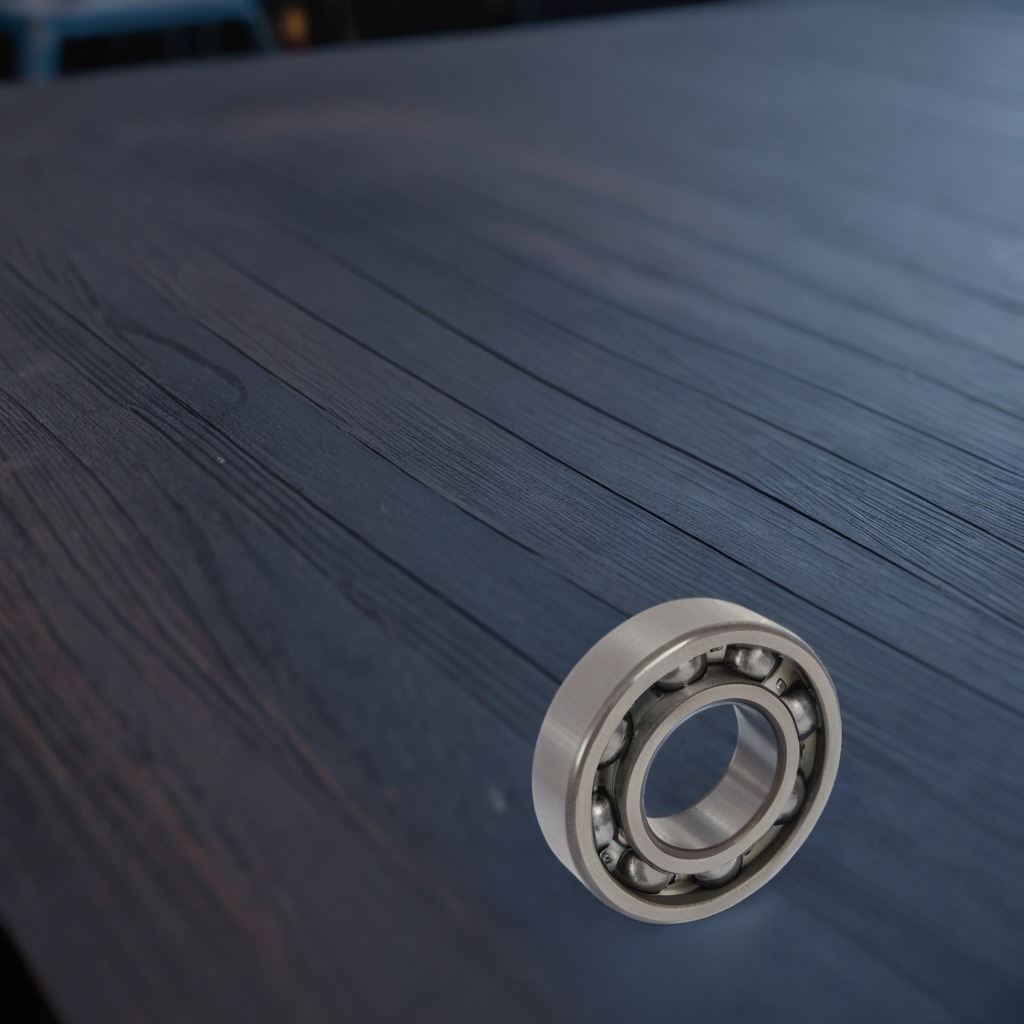
A metal ball bearing is lying on the old table.